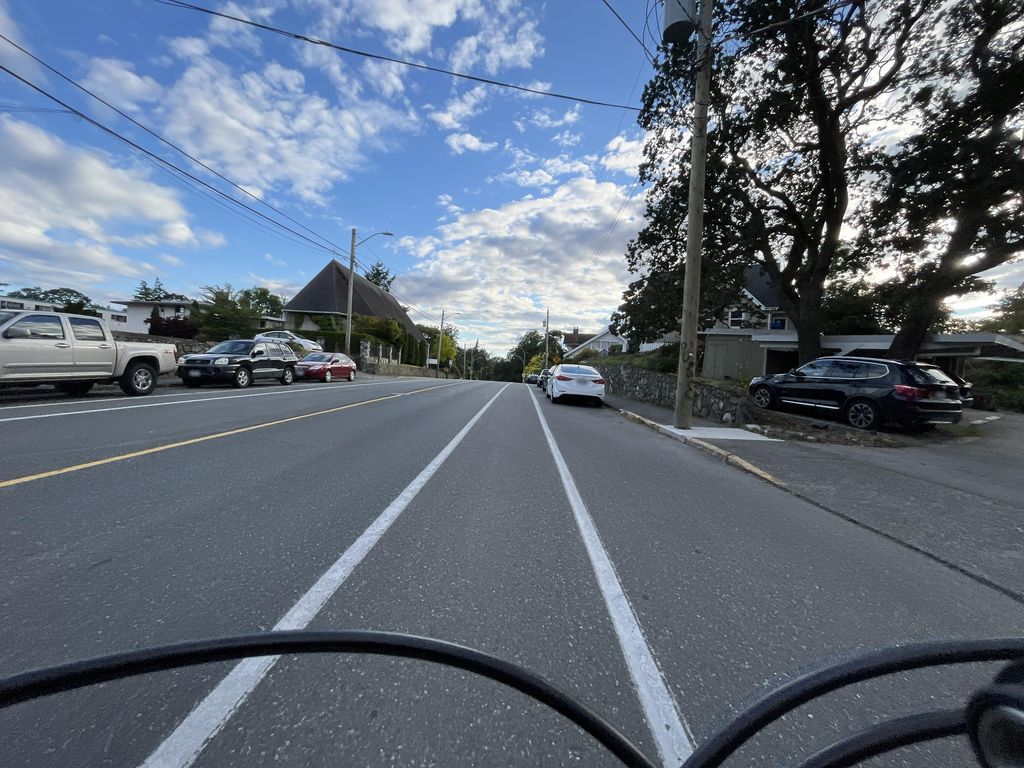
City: victoria